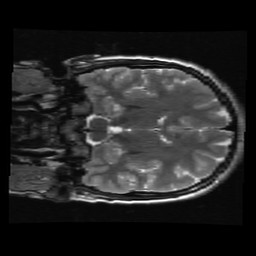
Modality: T2w
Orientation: coronal
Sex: female
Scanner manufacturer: ge
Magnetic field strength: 3 T
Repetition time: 5 s
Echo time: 0.101 s